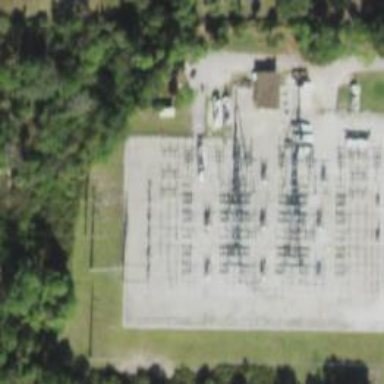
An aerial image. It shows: Switch used for power control.